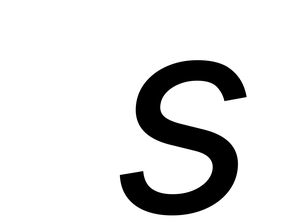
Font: Inter-Italic_Italic